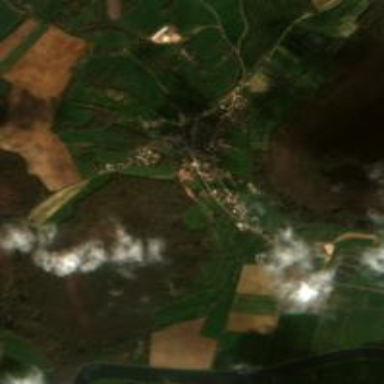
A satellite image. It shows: Village.